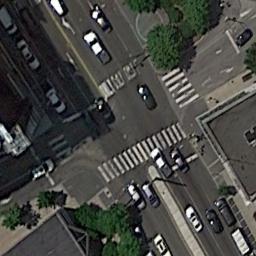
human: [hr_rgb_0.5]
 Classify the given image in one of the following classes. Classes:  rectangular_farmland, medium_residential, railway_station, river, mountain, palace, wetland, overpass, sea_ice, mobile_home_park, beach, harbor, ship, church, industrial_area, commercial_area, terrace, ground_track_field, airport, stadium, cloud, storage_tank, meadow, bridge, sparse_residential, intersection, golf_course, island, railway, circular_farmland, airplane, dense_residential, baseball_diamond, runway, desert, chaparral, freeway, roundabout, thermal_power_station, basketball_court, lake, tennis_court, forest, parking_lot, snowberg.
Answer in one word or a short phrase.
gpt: intersection